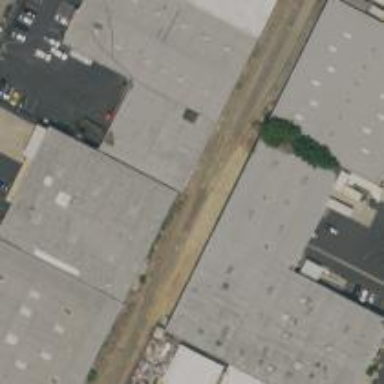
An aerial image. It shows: Warehouse building.